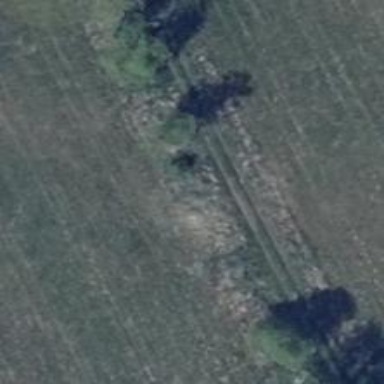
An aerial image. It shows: Row of trees in natural setting.